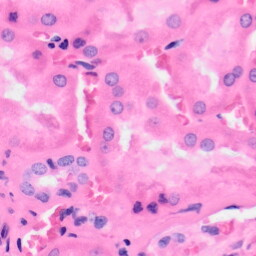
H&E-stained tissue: Kidney